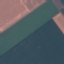
Land use / land cover: AnnualCrop